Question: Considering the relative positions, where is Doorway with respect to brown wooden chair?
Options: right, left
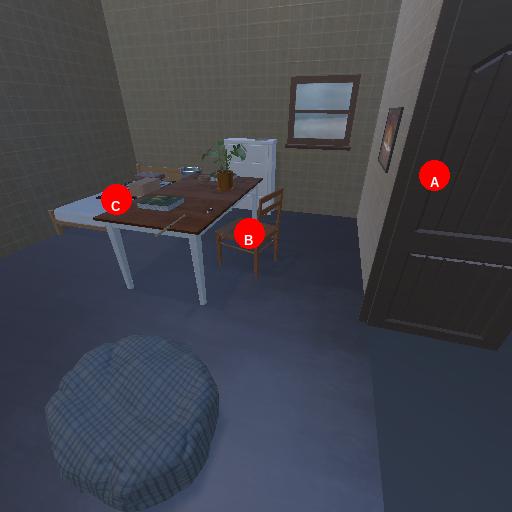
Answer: right